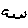
Label: cloud